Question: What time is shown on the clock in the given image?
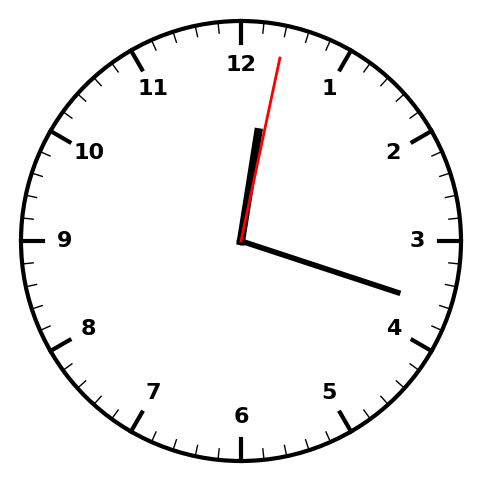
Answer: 12:18:02